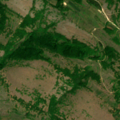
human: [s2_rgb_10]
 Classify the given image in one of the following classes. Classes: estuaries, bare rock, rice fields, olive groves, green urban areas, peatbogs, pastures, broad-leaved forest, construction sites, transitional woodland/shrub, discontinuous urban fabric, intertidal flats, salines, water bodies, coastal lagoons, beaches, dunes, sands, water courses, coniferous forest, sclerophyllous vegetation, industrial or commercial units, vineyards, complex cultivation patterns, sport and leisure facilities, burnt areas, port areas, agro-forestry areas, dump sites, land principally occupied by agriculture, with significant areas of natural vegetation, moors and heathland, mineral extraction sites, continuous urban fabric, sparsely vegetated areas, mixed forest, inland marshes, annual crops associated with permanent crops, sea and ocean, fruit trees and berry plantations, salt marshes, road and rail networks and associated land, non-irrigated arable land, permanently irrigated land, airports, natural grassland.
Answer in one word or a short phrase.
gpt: complex cultivation patterns, natural grassland, transitional woodland/shrub